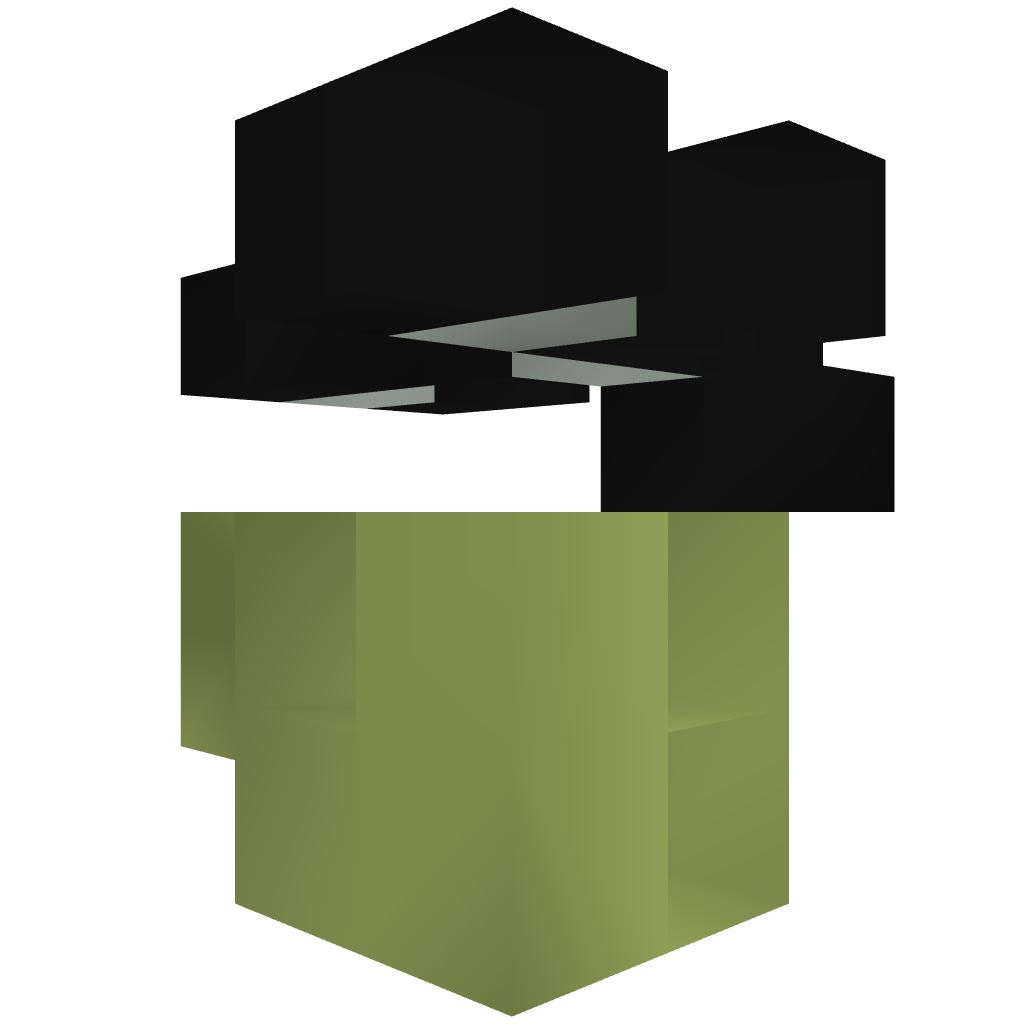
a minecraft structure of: Secure SAS